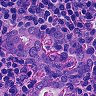
Metastatic tissue present: yes